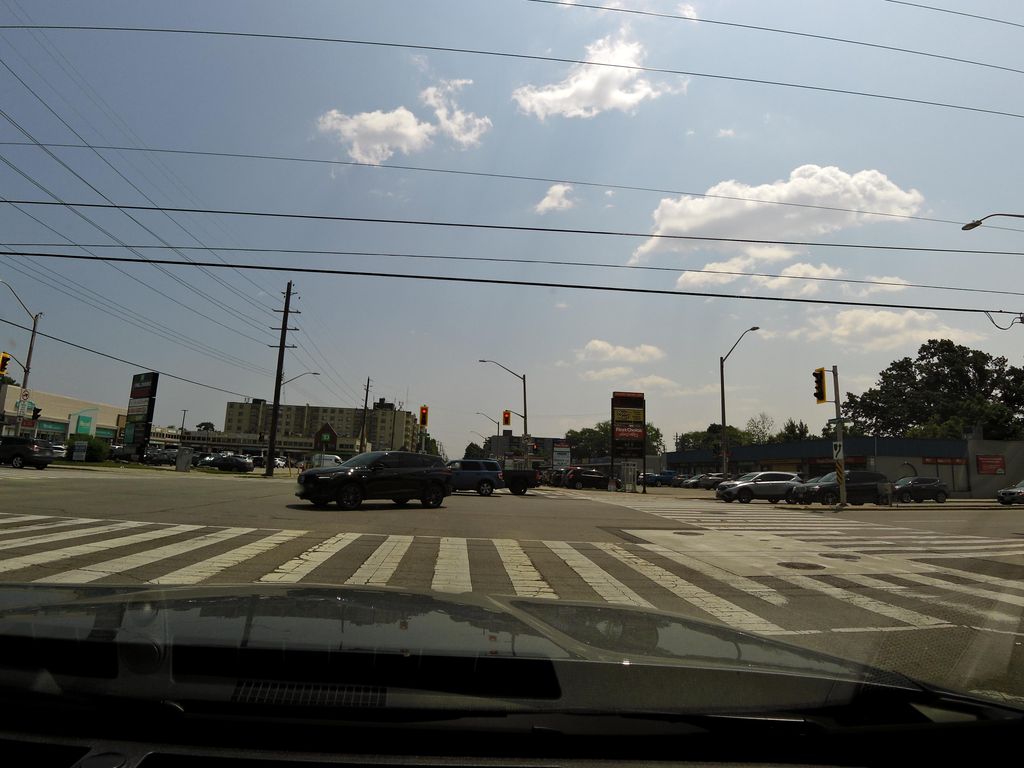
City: hamilton